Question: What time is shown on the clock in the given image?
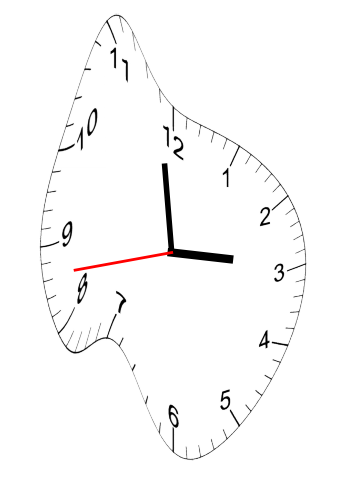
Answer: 02:58:43